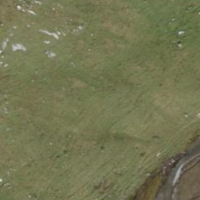
EUNIS habitat code: 23
Species observed at this site:
Dryas octopetala